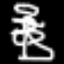
Label: angel